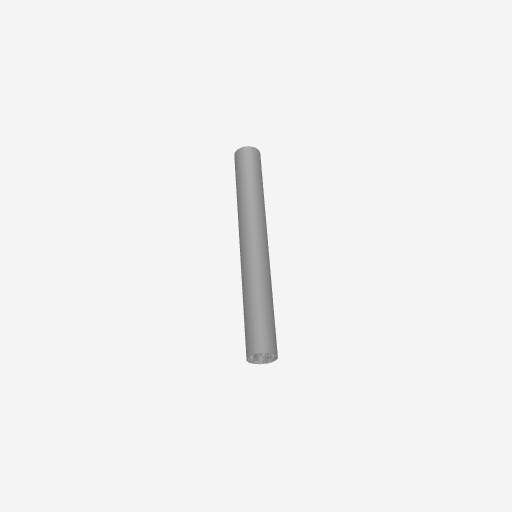
Part: GoTUBE264